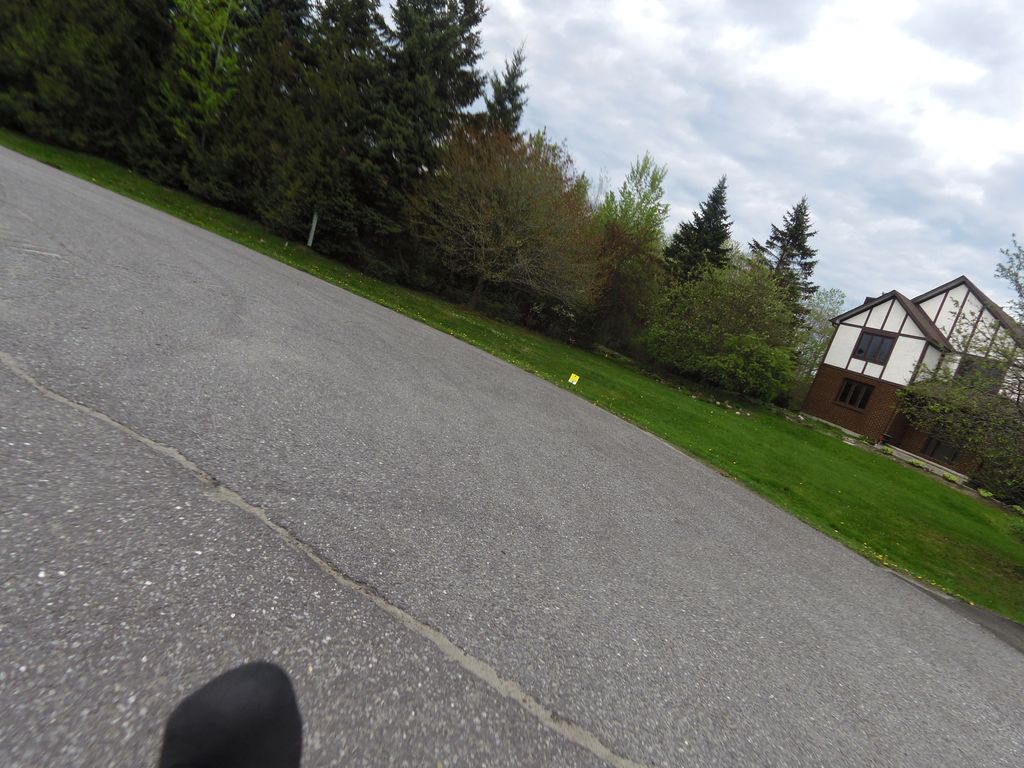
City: ottawa-gatineau